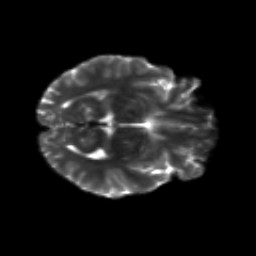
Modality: T2w
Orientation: axial
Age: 29
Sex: male
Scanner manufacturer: siemens
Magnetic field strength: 3 T
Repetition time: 8.8 s
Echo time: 0.085 s